Question: I am wondering if it is legal in C to put 'ascii' characters like 'TAB', 'BEL' and 'ESC' directly in a string literal.
There is no way to display the characters in plain text here on Stackoverflow so I had to take a screenshot instead.

Characters that does not have a graphical representation are display using <URL> and highlighted in purple in the screenshot. There is also a 'TAB'-character at line '7' that indents the text.
This compiles without any warnings using 'gcc -std=c99 -pedantic', but is it really fully portable?
This is not something that I would use for any serious programs. I am just curious if it the standards allow it.
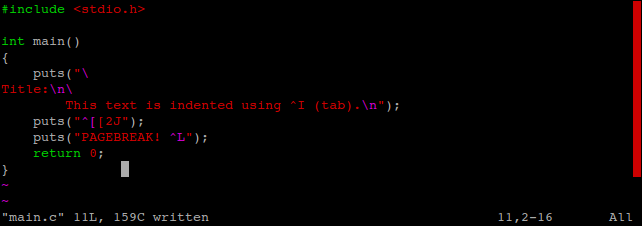
Answer: The portable characters that can apoear in the program source are exactly these:
- the 26 uppercase letters of the Latin alphabet'''
A B C D E F G H I J K L M
N O P Q R S T U V W X Y Z
'''
- the 26 lowercase letters of the Latin alphabet'''
a b c d e f g h i j k l m
n o p q r s t u v w x y z
'''
the 10 decimal digits'''
0 1 2 3 4 5 6 7 8 9
'''
- the following 29 graphic characters'''
! " # % & ' ( ) * + , - . / :
; < = > ? [ \ ] ^ _ { | } ~
'''
-
Source: the C standard, any version.
An implementation must accept these characters, and is allowed to accept any additional characters.